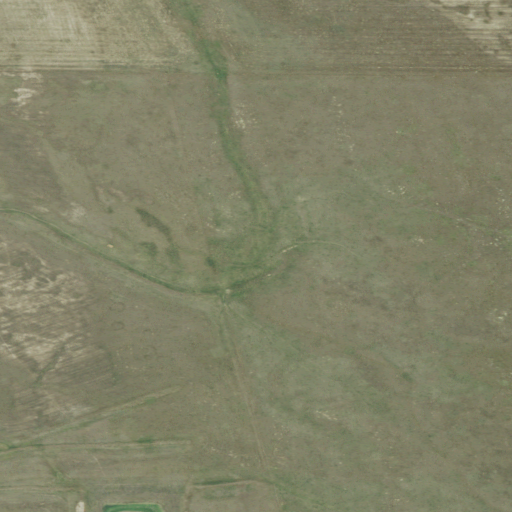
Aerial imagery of valley in Montana named Whitcomb Draw containing shrub, grassland, cultivated crops, and pasture